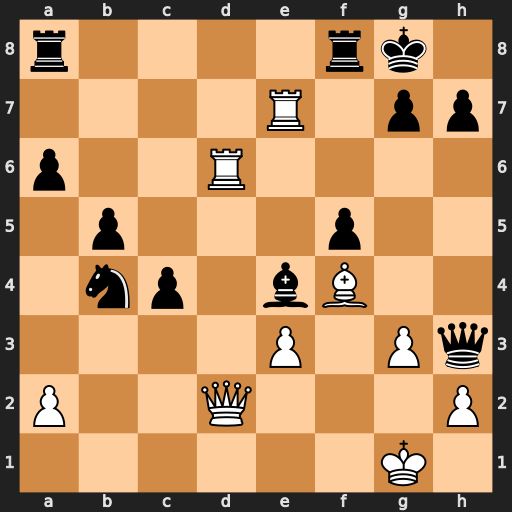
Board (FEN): r4rk1/4R1pp/p2R4/1p3p2/1np1bB2/4P1Pq/P2Q3P/6K1
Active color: w
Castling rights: -
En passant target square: -
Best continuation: Be5 Qg2+ Qxg2 Rf7 Rxf7